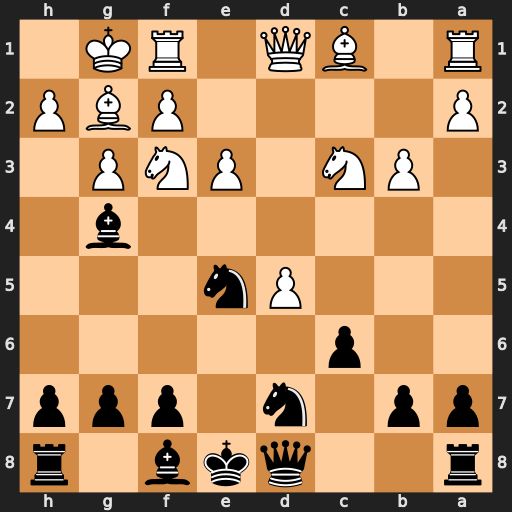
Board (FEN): r2qkb1r/pp1n1ppp/2p5/3Pn3/6b1/1PN1PNP1/P4PBP/R1BQ1RK1
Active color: b
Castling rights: kq
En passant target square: -
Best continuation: Qf6 dxc6 bxc6 Nxe5 Bxd1